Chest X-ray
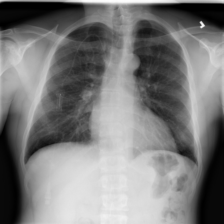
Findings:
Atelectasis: negative
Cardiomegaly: negative
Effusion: negative
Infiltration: negative
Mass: negative
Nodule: negative
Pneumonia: negative
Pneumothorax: negative
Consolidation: negative
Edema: negative
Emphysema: negative
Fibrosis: negative
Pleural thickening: negative
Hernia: negative